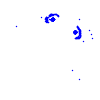
Particle: pion